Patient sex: M
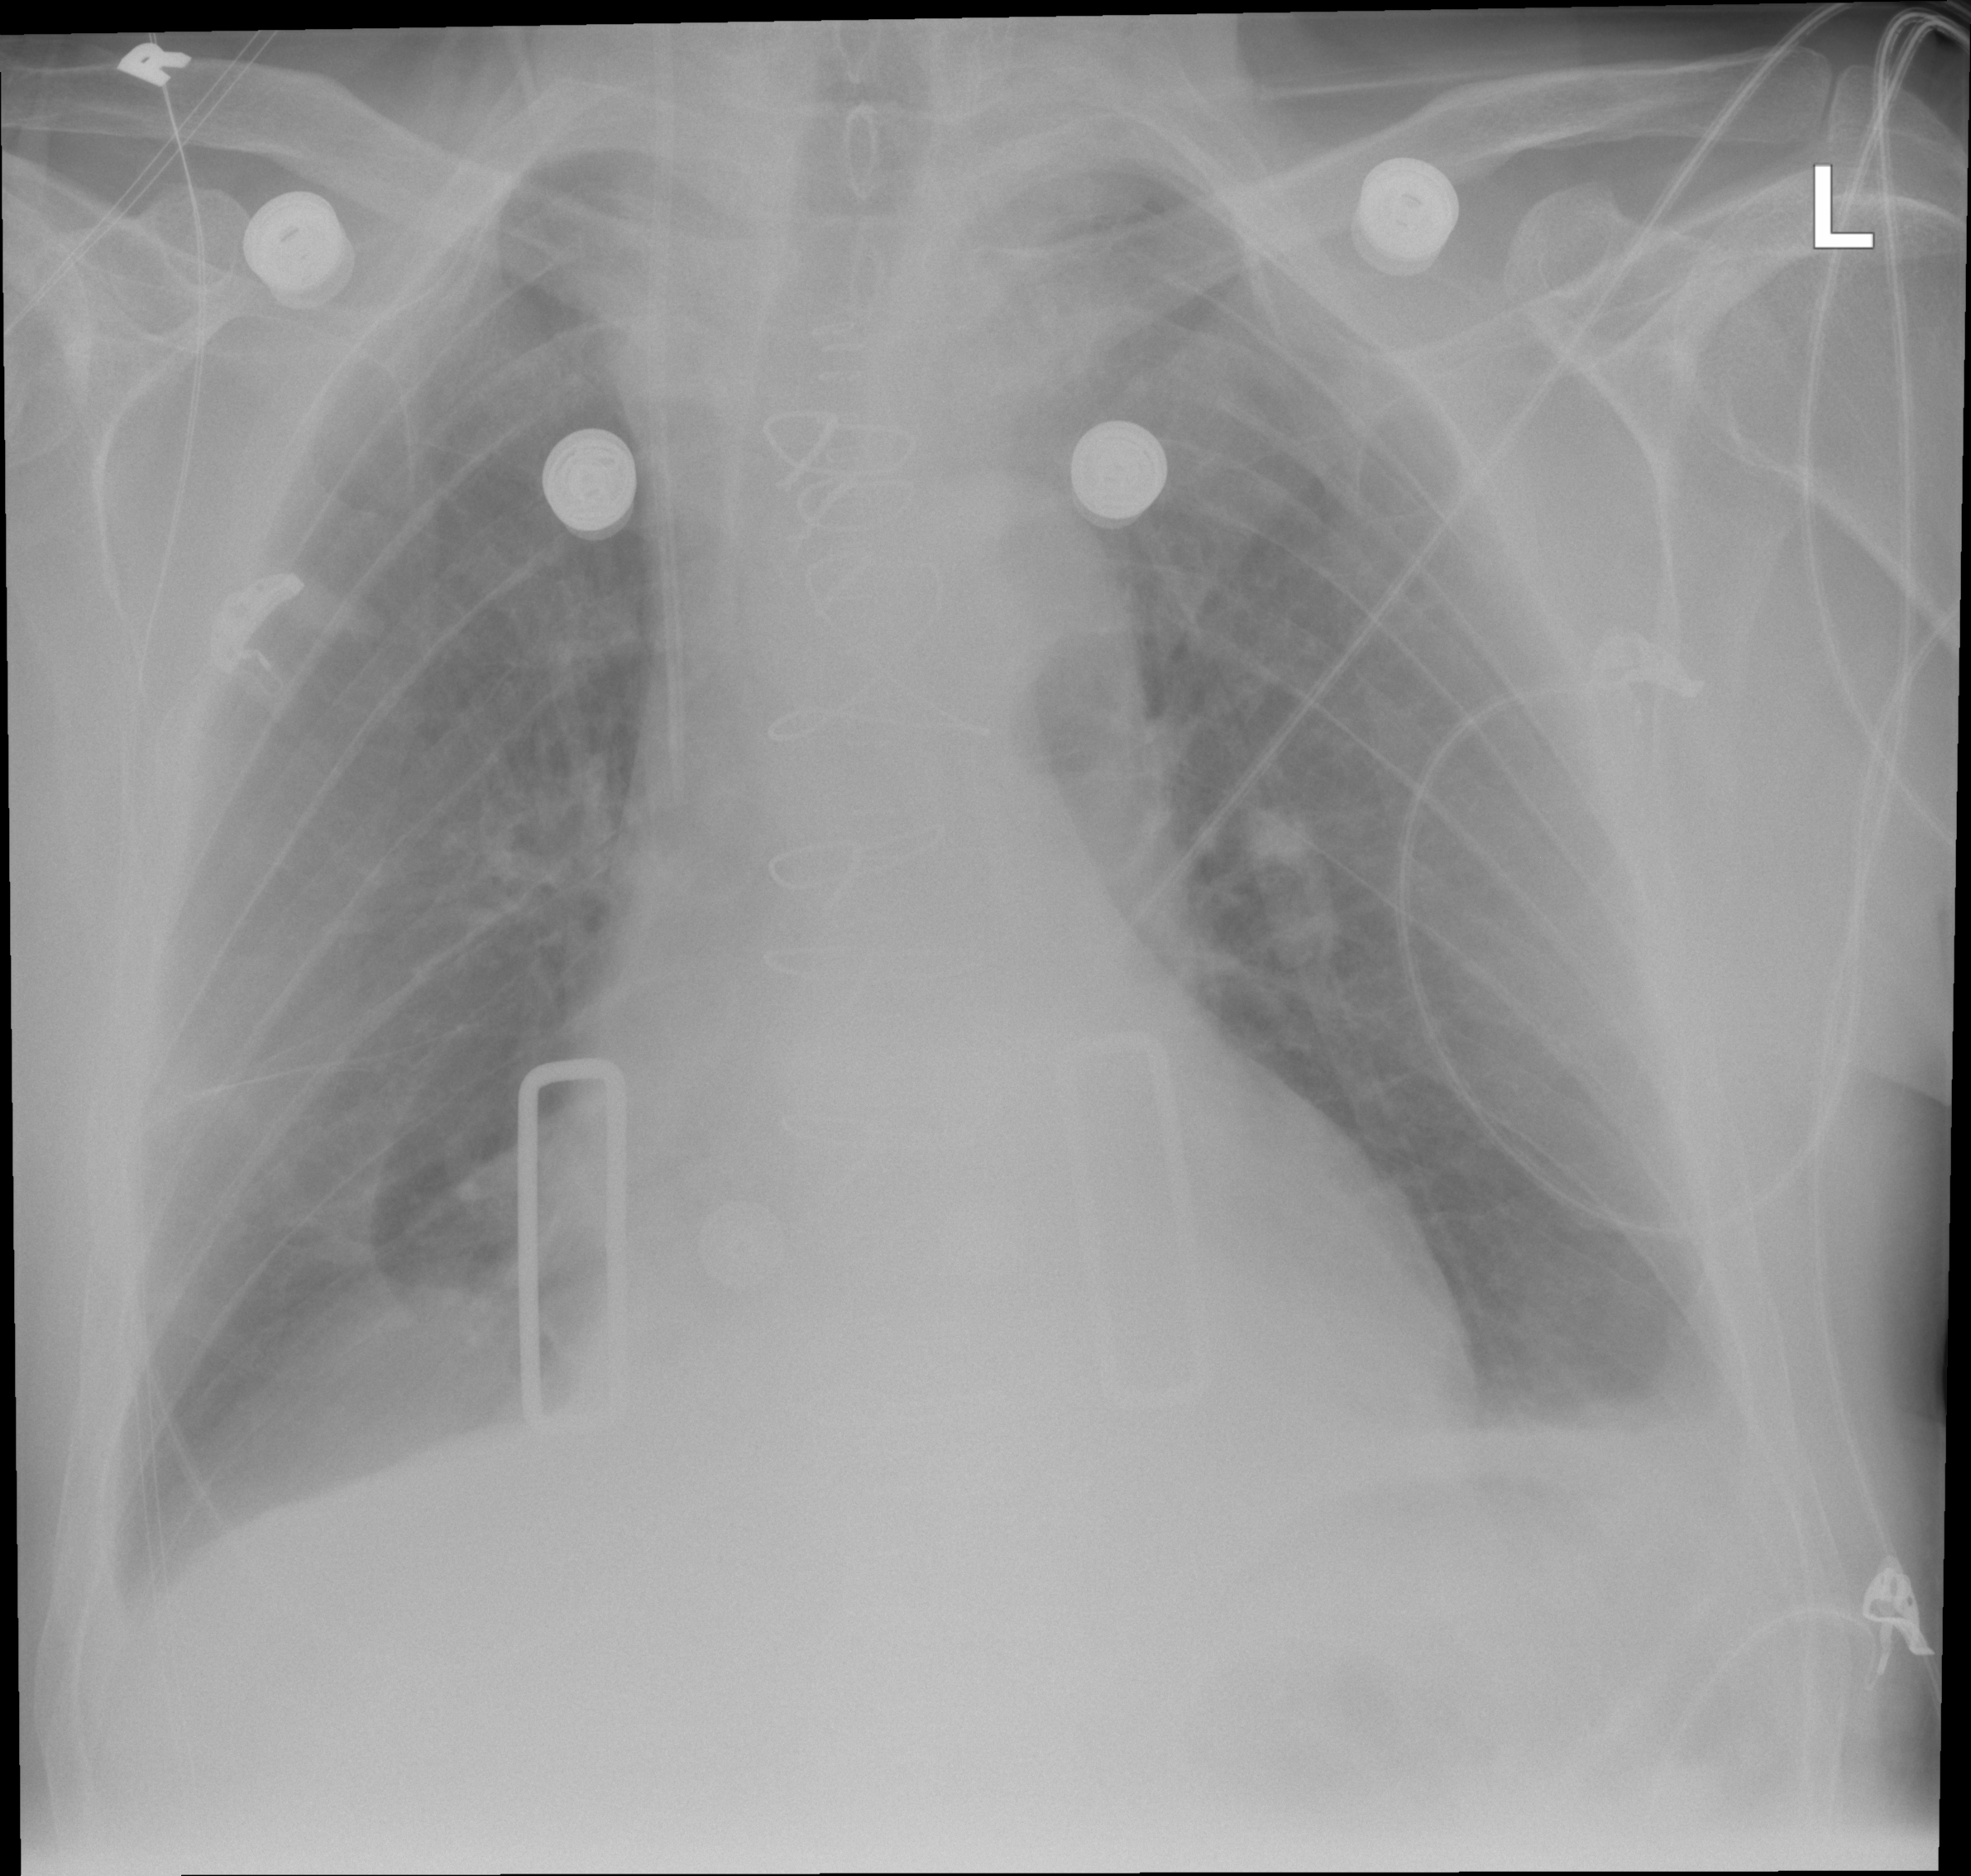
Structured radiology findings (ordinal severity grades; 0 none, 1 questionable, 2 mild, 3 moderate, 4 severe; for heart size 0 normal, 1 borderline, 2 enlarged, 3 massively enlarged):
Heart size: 1
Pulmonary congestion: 2
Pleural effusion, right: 0
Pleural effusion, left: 2
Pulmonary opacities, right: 2
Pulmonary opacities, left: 2
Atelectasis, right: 2
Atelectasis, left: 2